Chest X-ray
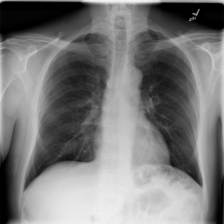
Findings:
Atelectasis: negative
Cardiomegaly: negative
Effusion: negative
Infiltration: positive
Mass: negative
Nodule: negative
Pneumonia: negative
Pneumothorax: negative
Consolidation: negative
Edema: negative
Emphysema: negative
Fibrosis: negative
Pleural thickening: negative
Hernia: negative